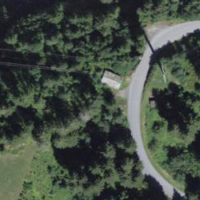
EUNIS habitat code: 45
Species observed at this site:
Petasites albus